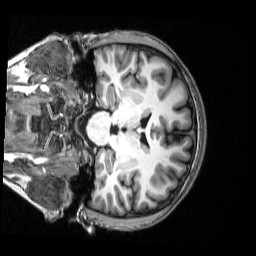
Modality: T1w
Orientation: coronal
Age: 22
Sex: male
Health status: healthy
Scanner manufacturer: siemens
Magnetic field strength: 3 T
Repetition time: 2.53 s
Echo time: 0.00339 s